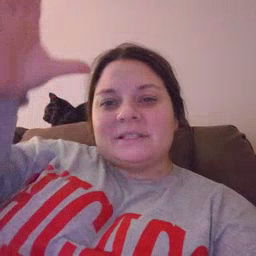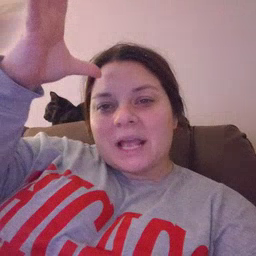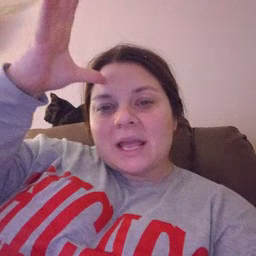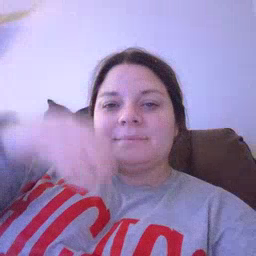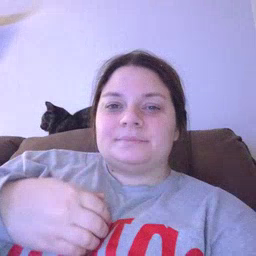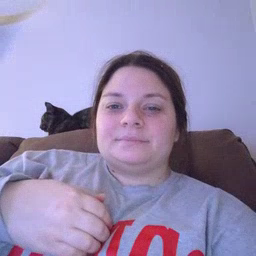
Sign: dad